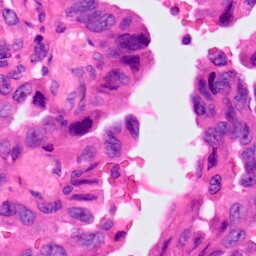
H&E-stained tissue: Lung